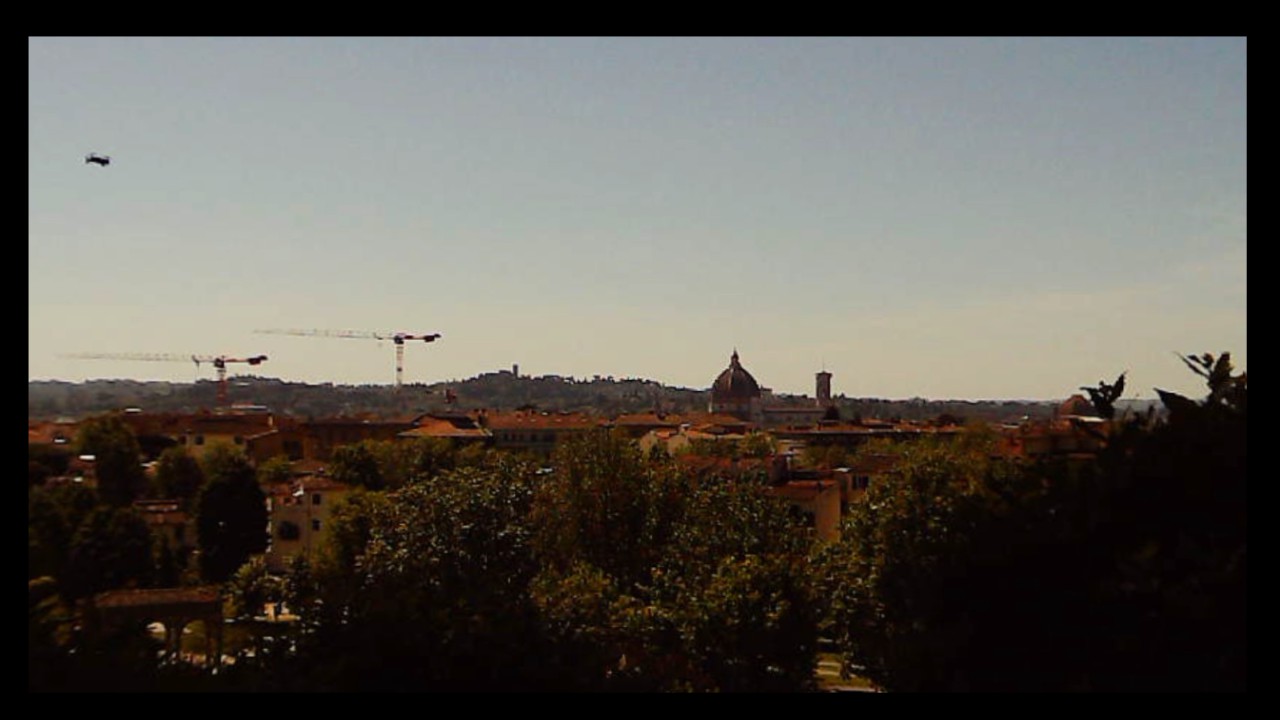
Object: DJI Tello EDU

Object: DarwinFPV cineape20